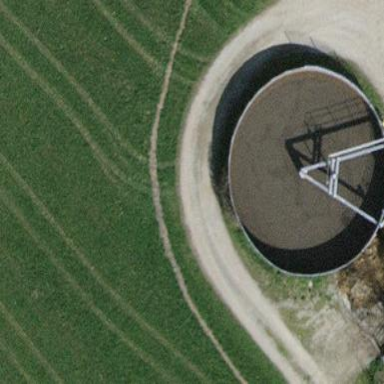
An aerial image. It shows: Storage tank that is man-made.